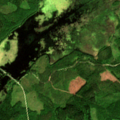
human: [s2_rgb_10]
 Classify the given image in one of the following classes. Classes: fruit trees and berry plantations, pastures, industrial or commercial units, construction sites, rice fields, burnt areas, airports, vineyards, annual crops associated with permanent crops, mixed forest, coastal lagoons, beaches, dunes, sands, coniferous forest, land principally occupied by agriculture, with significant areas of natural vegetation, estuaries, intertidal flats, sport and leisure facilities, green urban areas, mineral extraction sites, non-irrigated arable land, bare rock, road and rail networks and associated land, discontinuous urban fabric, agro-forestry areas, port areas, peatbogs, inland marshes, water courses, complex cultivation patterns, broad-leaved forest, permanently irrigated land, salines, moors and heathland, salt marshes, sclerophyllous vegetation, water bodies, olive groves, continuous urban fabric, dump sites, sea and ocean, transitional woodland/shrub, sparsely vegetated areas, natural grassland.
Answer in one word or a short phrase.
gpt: land principally occupied by agriculture, with significant areas of natural vegetation, coniferous forest, mixed forest, transitional woodland/shrub, inland marshes, water bodies